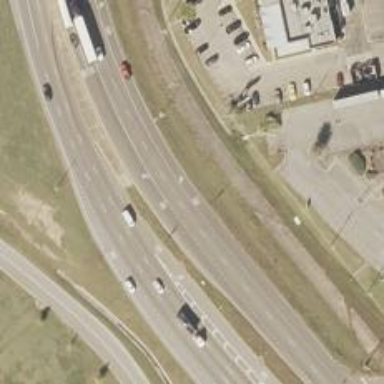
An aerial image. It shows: Asphalt road designated as trunk highway.